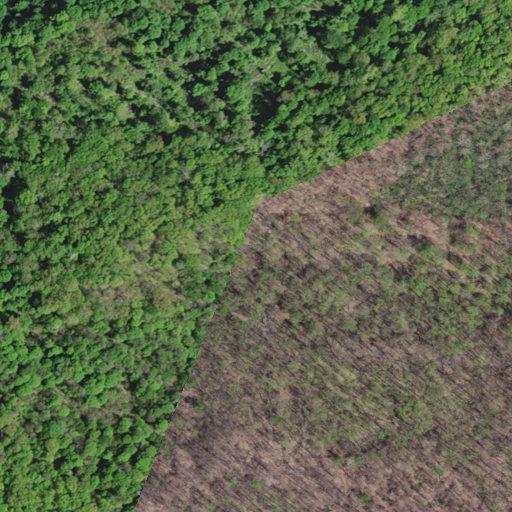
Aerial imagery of gap in Virginia named Bob Gap containing deciduous forest, evergreen forest, and mixed forest